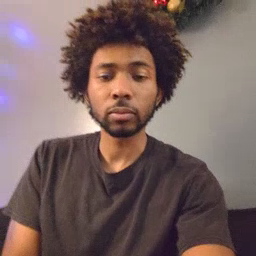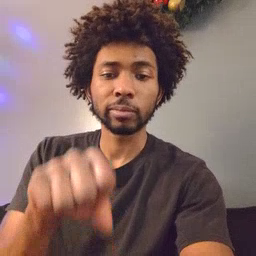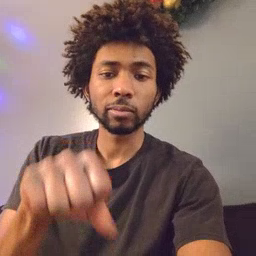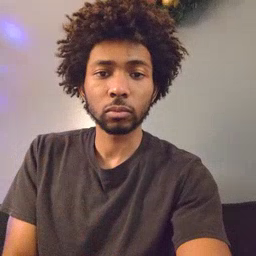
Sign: yes